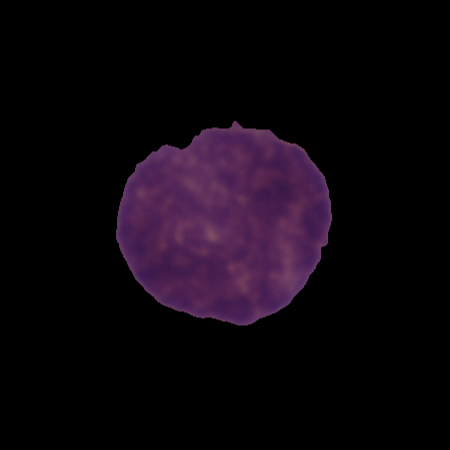
Label: healthy